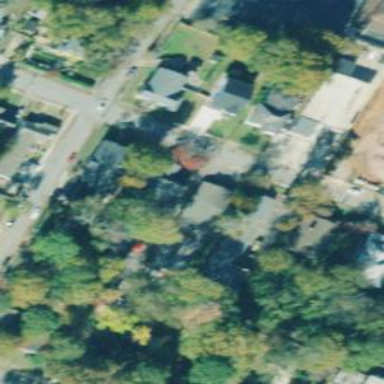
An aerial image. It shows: Alley classified as service road.